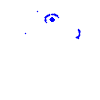
Particle: electron